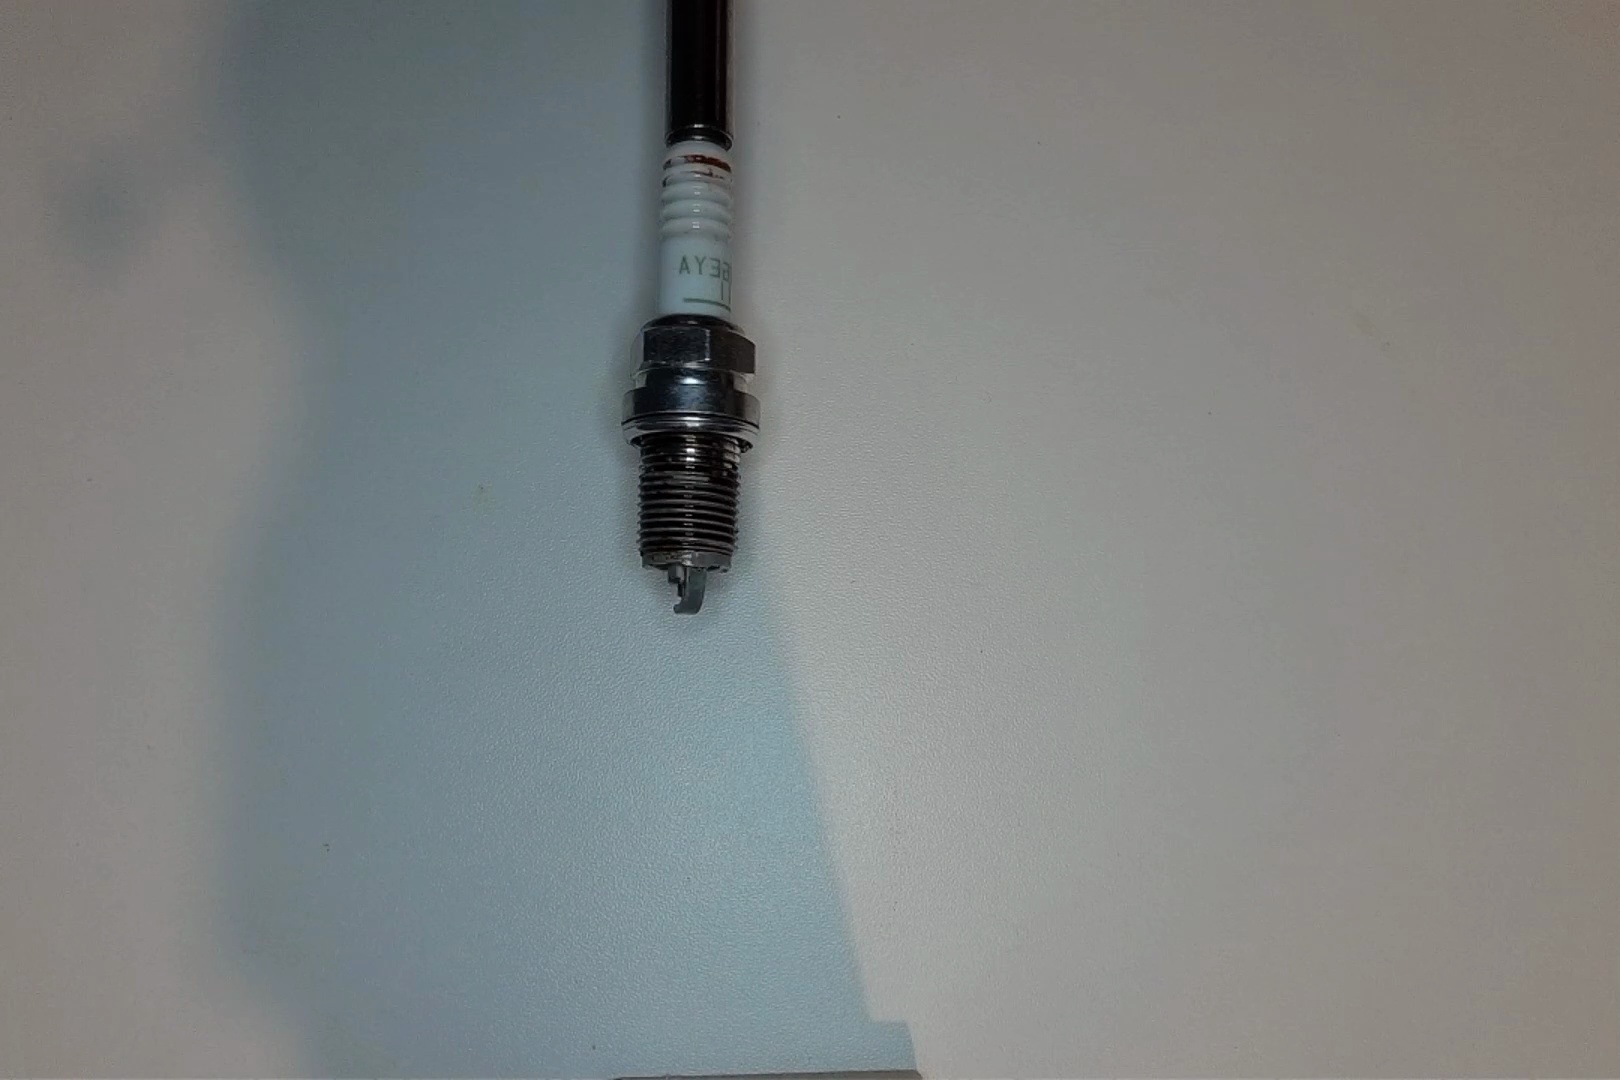
Label: anomaly